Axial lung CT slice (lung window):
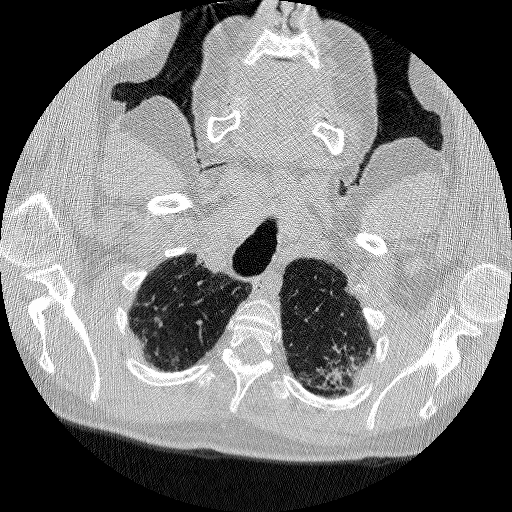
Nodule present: no